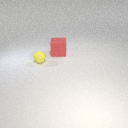
large red rubber cube to the right of small yellow rubber sphere